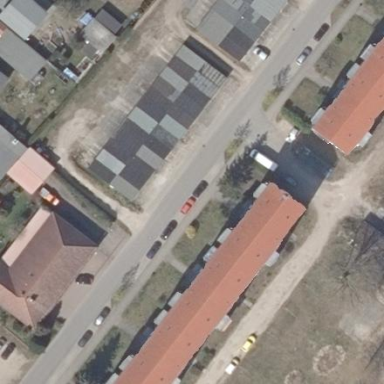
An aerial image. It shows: Group of garages.